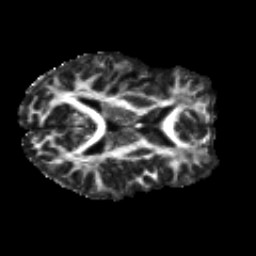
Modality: FA
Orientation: axial
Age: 26
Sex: male
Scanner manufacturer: siemens
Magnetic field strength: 3 T
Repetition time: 8.8 s
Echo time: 0.085 s